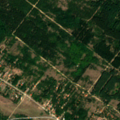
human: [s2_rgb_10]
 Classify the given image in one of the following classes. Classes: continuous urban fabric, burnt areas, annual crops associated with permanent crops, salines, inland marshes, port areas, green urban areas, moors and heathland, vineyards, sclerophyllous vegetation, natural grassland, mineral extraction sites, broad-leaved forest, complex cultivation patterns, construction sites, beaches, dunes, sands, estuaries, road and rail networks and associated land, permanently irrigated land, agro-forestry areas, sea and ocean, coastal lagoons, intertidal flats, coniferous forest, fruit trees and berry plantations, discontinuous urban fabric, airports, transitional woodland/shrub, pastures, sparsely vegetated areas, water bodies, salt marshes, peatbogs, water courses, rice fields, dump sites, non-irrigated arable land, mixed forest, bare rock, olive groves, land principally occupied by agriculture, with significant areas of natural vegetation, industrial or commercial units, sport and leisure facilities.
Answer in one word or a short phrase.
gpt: broad-leaved forest, coniferous forest, mixed forest, natural grassland, transitional woodland/shrub